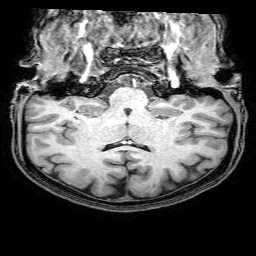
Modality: T1w
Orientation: sagittal
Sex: female
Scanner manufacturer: philips
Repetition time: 0.008169 s
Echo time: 0.00375 s